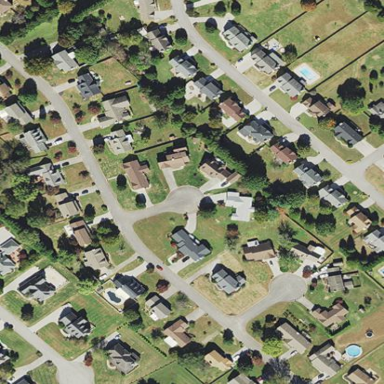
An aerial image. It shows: Single-family residential area.